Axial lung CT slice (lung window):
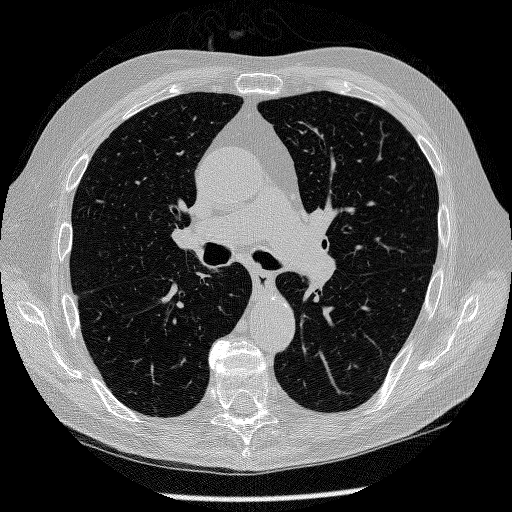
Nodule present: no